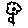
Label: flower